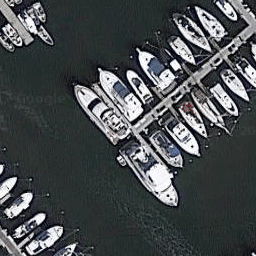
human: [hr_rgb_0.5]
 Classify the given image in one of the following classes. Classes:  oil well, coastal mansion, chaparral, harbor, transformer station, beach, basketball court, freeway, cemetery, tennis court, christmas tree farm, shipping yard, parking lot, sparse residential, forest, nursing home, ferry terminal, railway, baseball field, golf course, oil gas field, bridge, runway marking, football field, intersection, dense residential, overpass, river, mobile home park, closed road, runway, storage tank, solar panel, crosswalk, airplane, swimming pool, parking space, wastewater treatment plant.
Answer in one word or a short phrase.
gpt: harbor